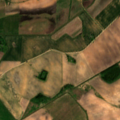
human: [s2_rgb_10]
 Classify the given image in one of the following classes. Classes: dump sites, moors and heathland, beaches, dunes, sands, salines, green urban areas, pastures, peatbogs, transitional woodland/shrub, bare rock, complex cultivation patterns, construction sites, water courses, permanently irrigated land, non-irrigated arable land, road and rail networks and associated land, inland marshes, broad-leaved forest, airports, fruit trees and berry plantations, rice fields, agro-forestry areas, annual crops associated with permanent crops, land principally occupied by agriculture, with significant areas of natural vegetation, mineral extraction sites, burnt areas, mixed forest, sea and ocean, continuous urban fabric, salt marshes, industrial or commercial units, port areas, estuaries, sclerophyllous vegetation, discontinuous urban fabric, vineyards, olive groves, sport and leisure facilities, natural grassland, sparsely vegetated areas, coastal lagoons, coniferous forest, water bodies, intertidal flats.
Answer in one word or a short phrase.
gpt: non-irrigated arable land, complex cultivation patterns